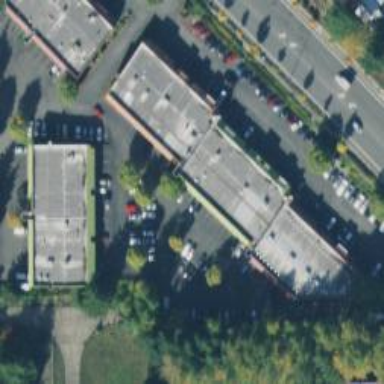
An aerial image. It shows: Veterinary facility.